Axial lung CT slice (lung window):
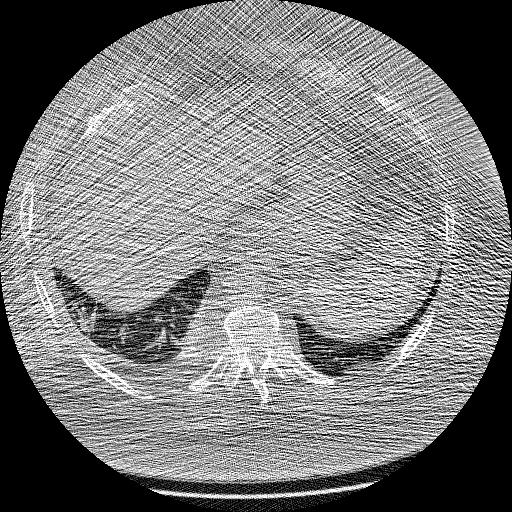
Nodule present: no